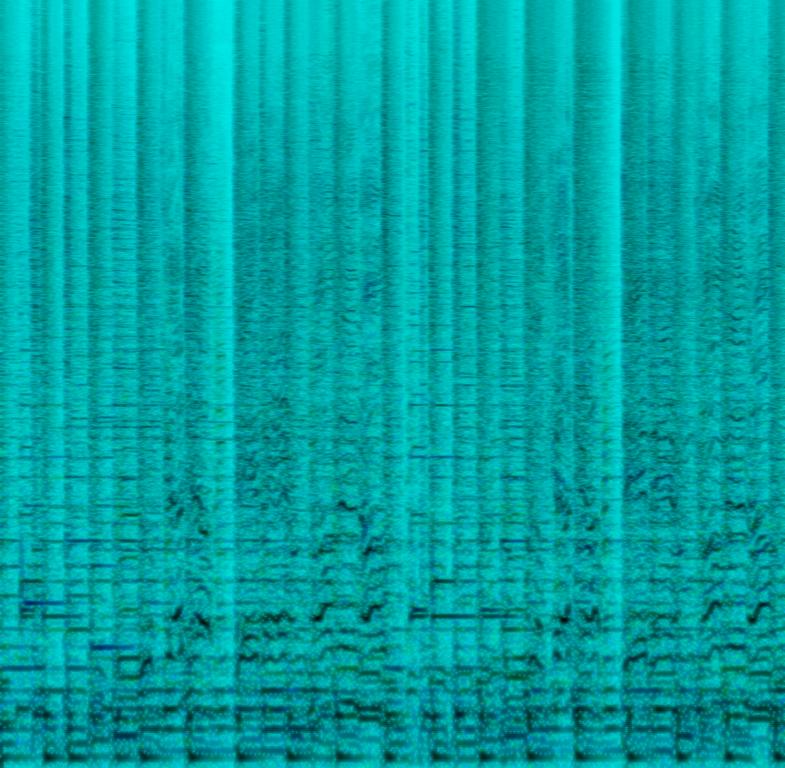
This is a live acoustic performance of a folk rock music piece. There are male vocals singing melodically in the lead. The melody consists of a wide range of elements such as the acoustic guitar, the bass guitar, the piano and the saxophone. The acoustic drums are being played with brushes in the rhythmic background. The atmosphere is easygoing and joyful. This piece could be playing in the soundtrack of a feelgood movie during a road trip scene.